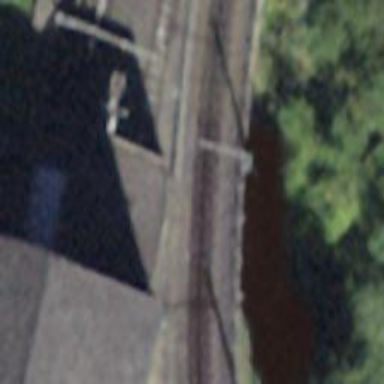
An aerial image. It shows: Railway buffer stop.